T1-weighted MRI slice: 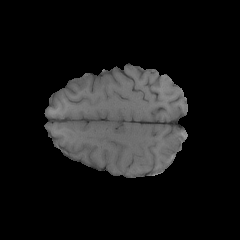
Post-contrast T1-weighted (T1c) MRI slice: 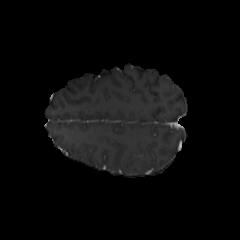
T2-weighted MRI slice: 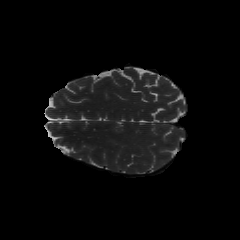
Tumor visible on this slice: no